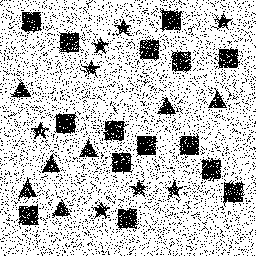
Squares: 15
Triangles: 7
Stars: 8
Total shapes: 30